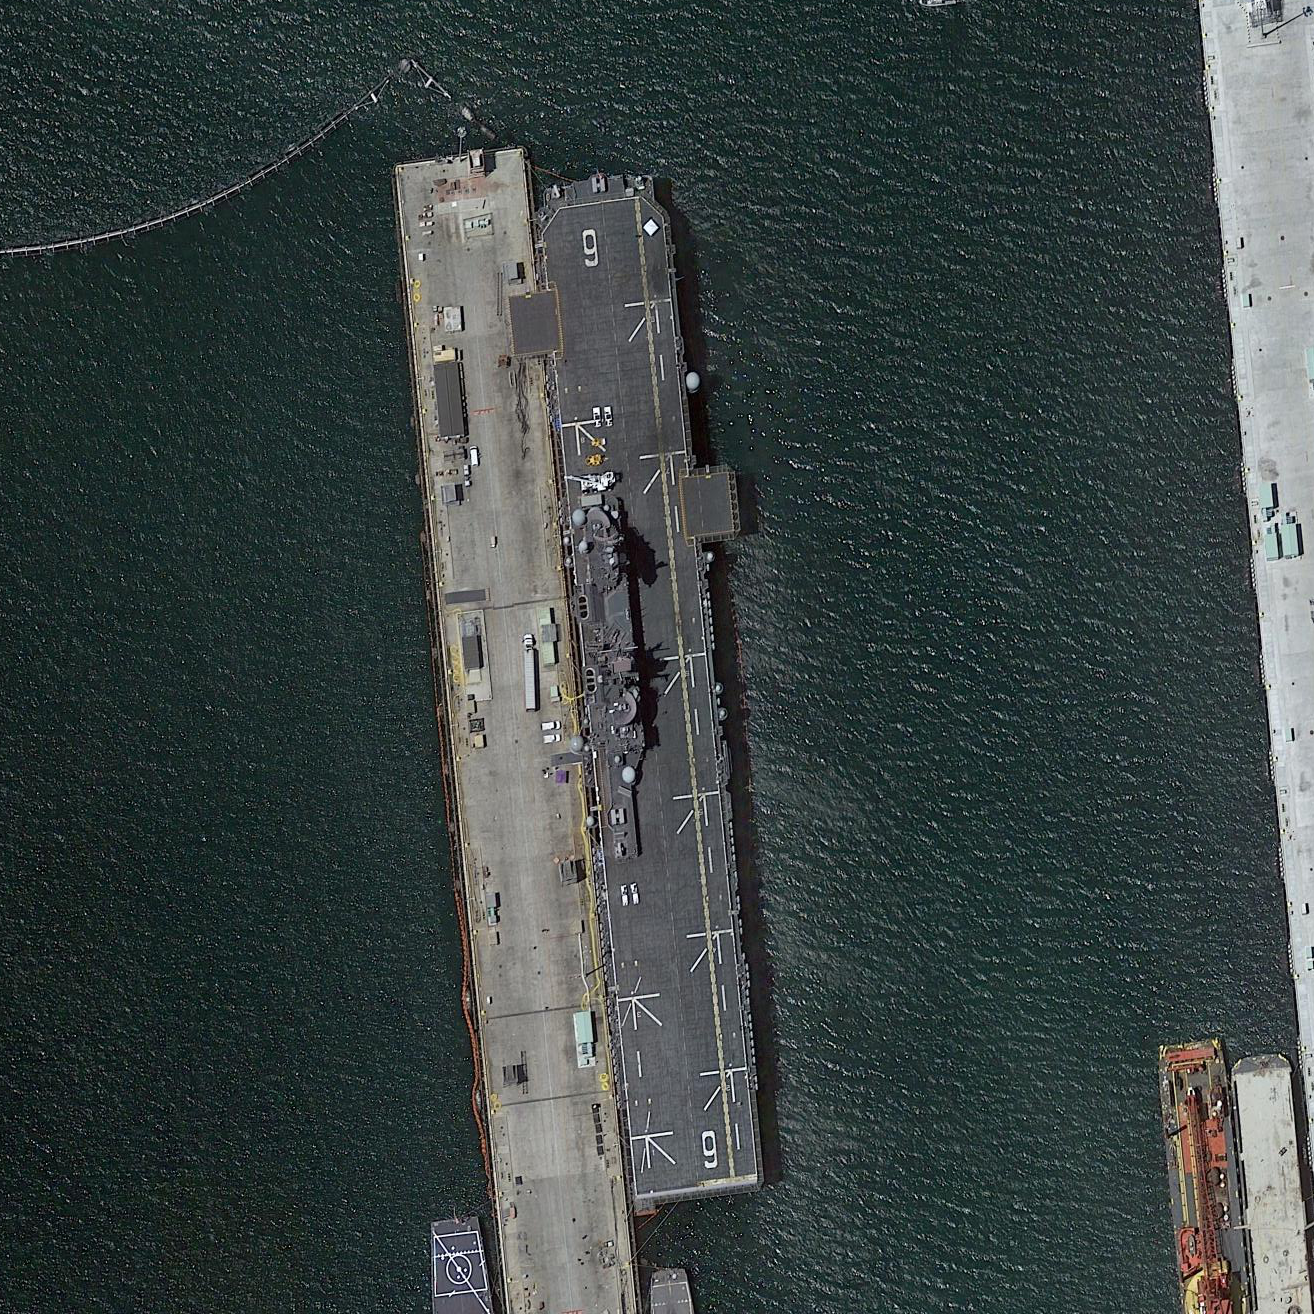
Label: assault